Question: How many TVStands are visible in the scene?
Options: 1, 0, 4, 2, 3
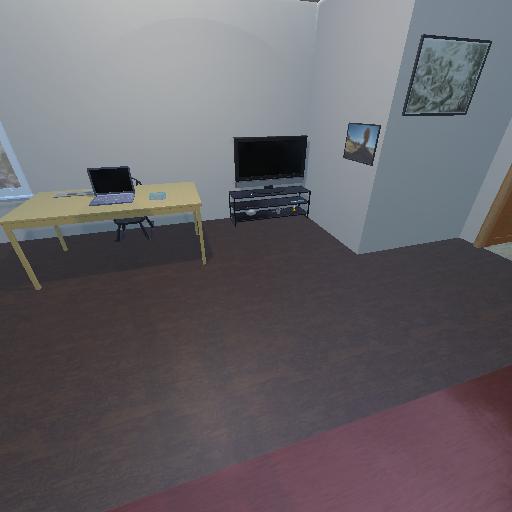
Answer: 1